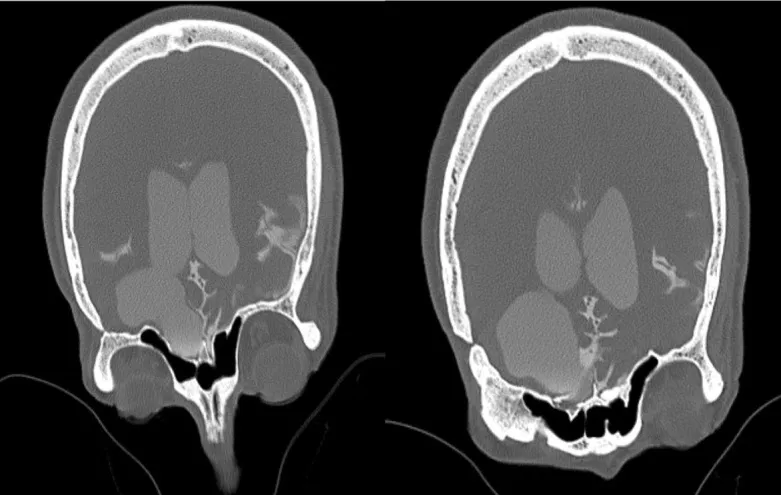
CT cisternography showing no contrast leak into paranasal sinuses.
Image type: radiology (ct)